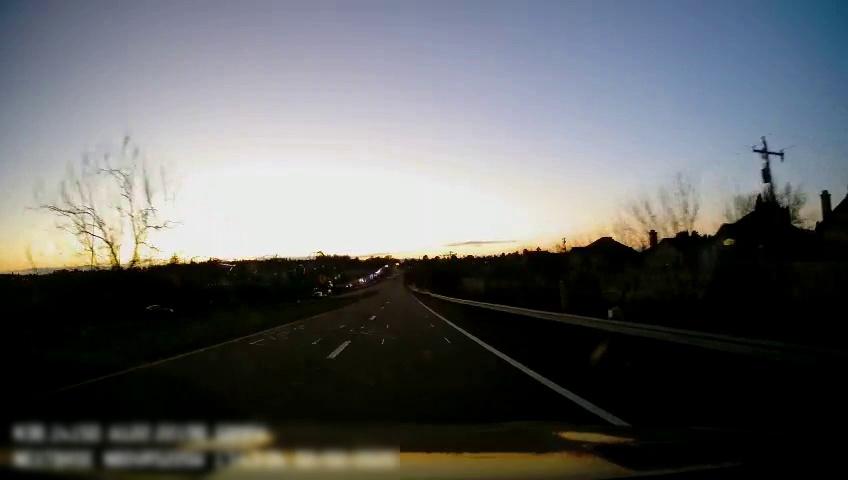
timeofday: Dusk/Dawn/Twilight
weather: Sunny
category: Drivable Space
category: Vehicles | Car
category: Lanes | Alternate Lane
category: Lanes | Alternate Lane
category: Lanes | Alternate Lane